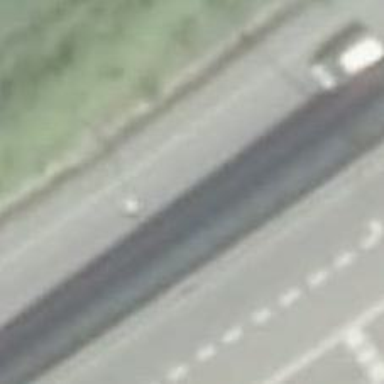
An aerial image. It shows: Primary link road with asphalt surface.